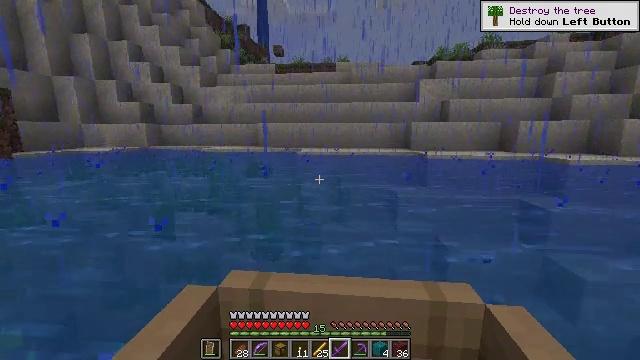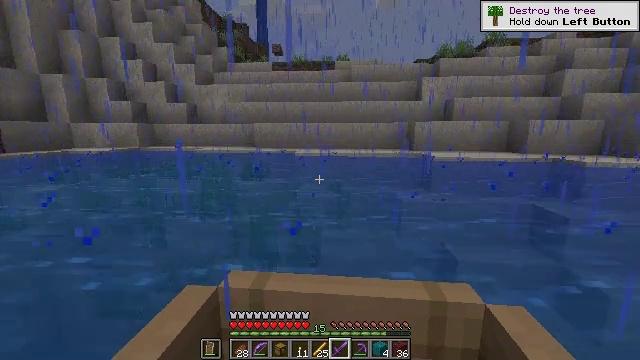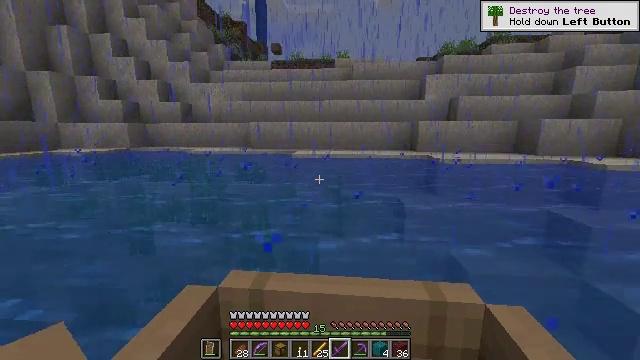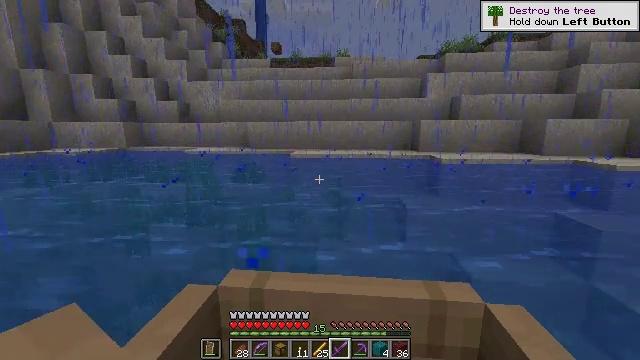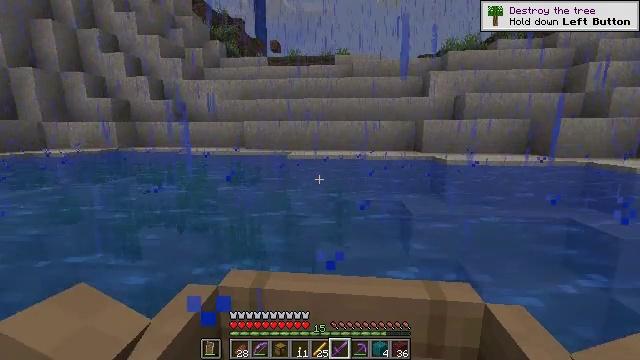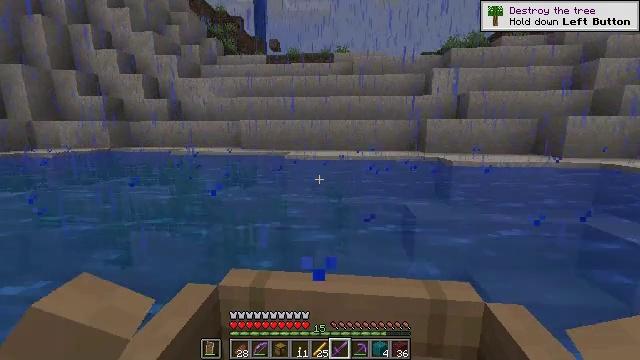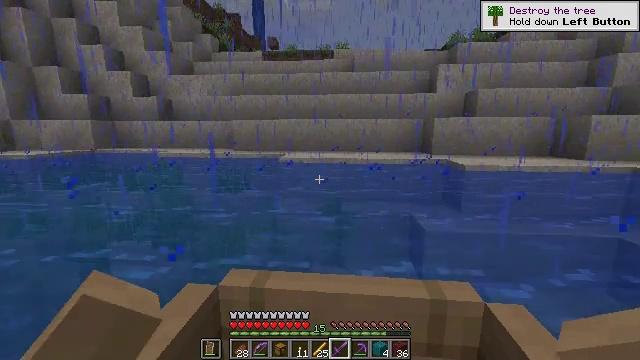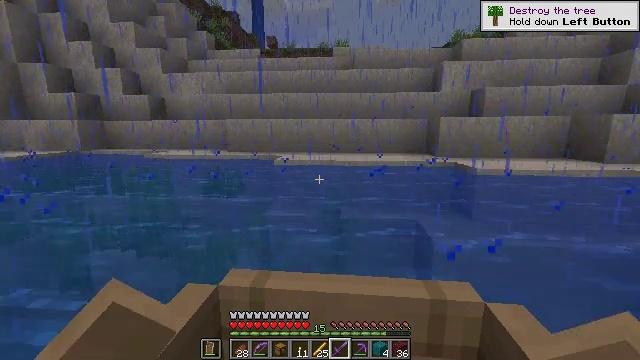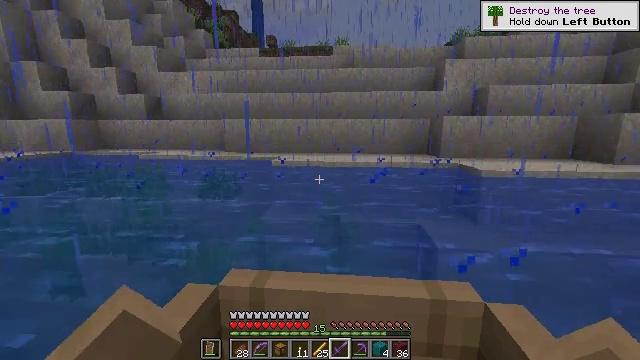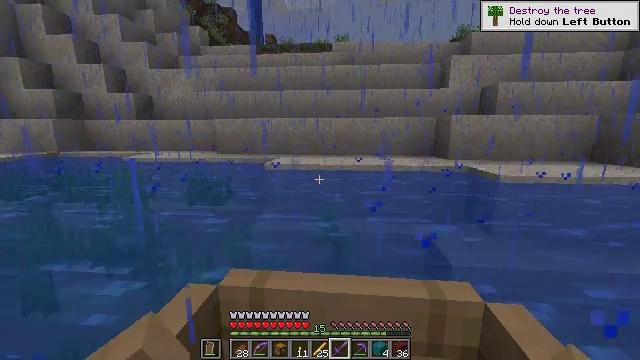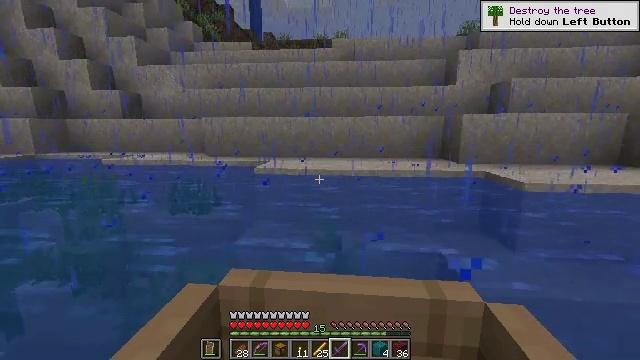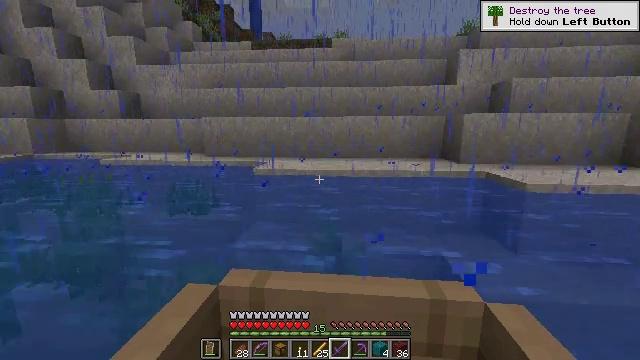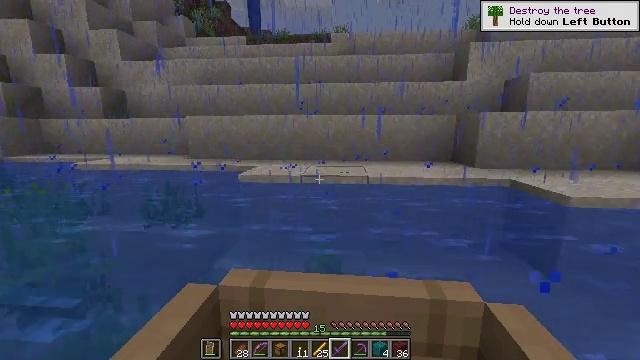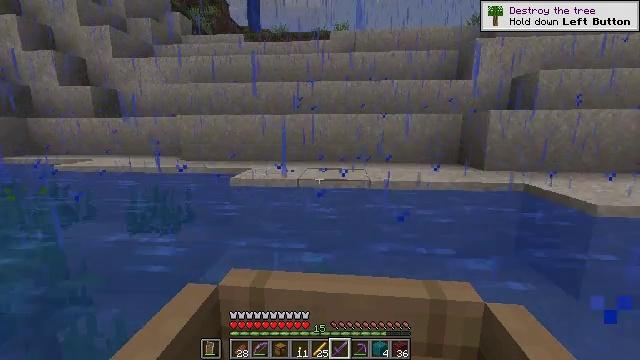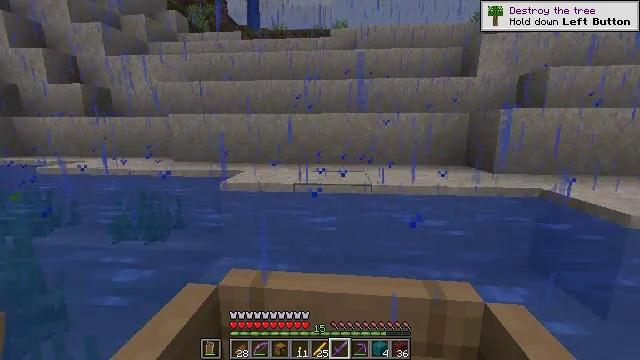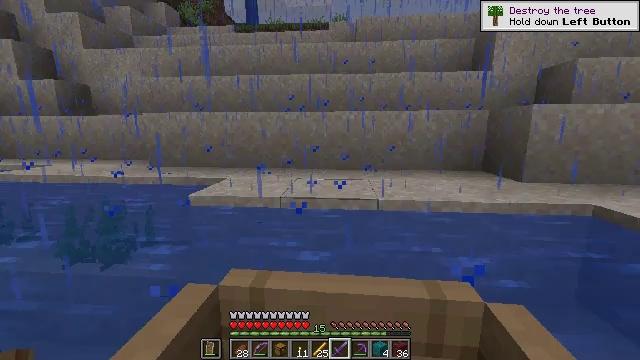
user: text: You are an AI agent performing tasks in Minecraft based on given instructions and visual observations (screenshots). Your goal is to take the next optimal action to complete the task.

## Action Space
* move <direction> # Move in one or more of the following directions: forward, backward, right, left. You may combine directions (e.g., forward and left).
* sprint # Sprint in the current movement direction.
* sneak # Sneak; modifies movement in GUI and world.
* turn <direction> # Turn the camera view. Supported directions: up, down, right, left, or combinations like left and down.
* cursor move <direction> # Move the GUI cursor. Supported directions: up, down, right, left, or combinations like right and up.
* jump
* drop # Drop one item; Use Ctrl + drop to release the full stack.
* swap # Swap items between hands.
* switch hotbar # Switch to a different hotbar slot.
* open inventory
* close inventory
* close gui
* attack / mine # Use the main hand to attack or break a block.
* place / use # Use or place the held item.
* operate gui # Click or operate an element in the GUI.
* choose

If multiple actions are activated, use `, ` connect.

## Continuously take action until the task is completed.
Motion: motion action
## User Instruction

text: Open the crafting grid for blaze powder.
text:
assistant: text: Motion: move forward
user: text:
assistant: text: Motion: move forward
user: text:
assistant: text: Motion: move forward
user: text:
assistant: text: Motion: move forward
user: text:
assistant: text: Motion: move forward
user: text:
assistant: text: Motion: move forward
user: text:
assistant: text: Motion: move forward
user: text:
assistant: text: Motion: move forward
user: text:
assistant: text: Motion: move forward
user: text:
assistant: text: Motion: move forward
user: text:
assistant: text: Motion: move forward
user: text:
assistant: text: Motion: move forward
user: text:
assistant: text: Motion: move forward
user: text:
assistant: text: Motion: move forward
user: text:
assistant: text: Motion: move right
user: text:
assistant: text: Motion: move right
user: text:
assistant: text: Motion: move right
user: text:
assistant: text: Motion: move right
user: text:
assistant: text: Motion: move right, turn right and down
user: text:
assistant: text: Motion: move right, turn right and down
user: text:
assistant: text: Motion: move right, turn right and down
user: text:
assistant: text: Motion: move right, turn right and down
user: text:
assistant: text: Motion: move right, turn right and down
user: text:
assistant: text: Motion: move right, turn right and down
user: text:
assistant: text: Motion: move right
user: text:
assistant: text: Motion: no_op
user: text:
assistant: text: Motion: no_op
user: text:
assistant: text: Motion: no_op
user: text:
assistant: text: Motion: no_op
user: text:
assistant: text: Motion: no_op